Field crop: maize
Growth stage: 2
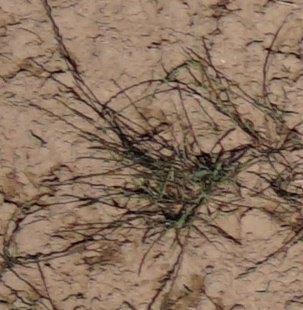
Species: lolium